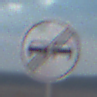
Verkehrszeichen: EndeUeberholverbot
Umgebung: Outdoor, Beach
Tageszeit: SunriseSunset
Wetter: PartlyCloudy
Licht: Natural
Jahreszeit: NotSpecified
Kontrast: MediumContrast